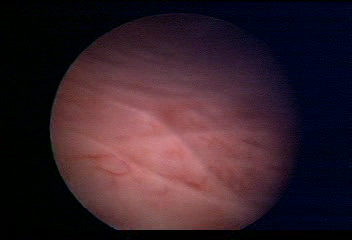
Modality: WLC
Class: Normal mucosa
Bladder cancer association: No